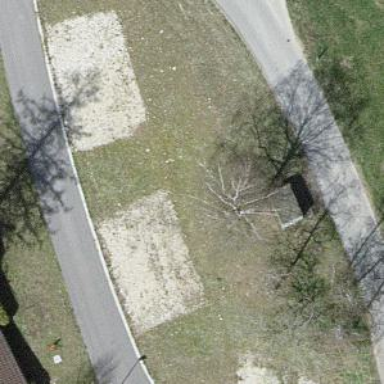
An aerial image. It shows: Single tag "natural: tree."